Question: whenever I am trying to create a new table on PgAdmin 4 tool for postgresql I am getting an error
Query: 'CREATE TABLE geeks_table'
> ERROR: syntax error at end of input
LINE 1: CREATE TABLE geeks_table
^
SQL state: 42601
Character: 25

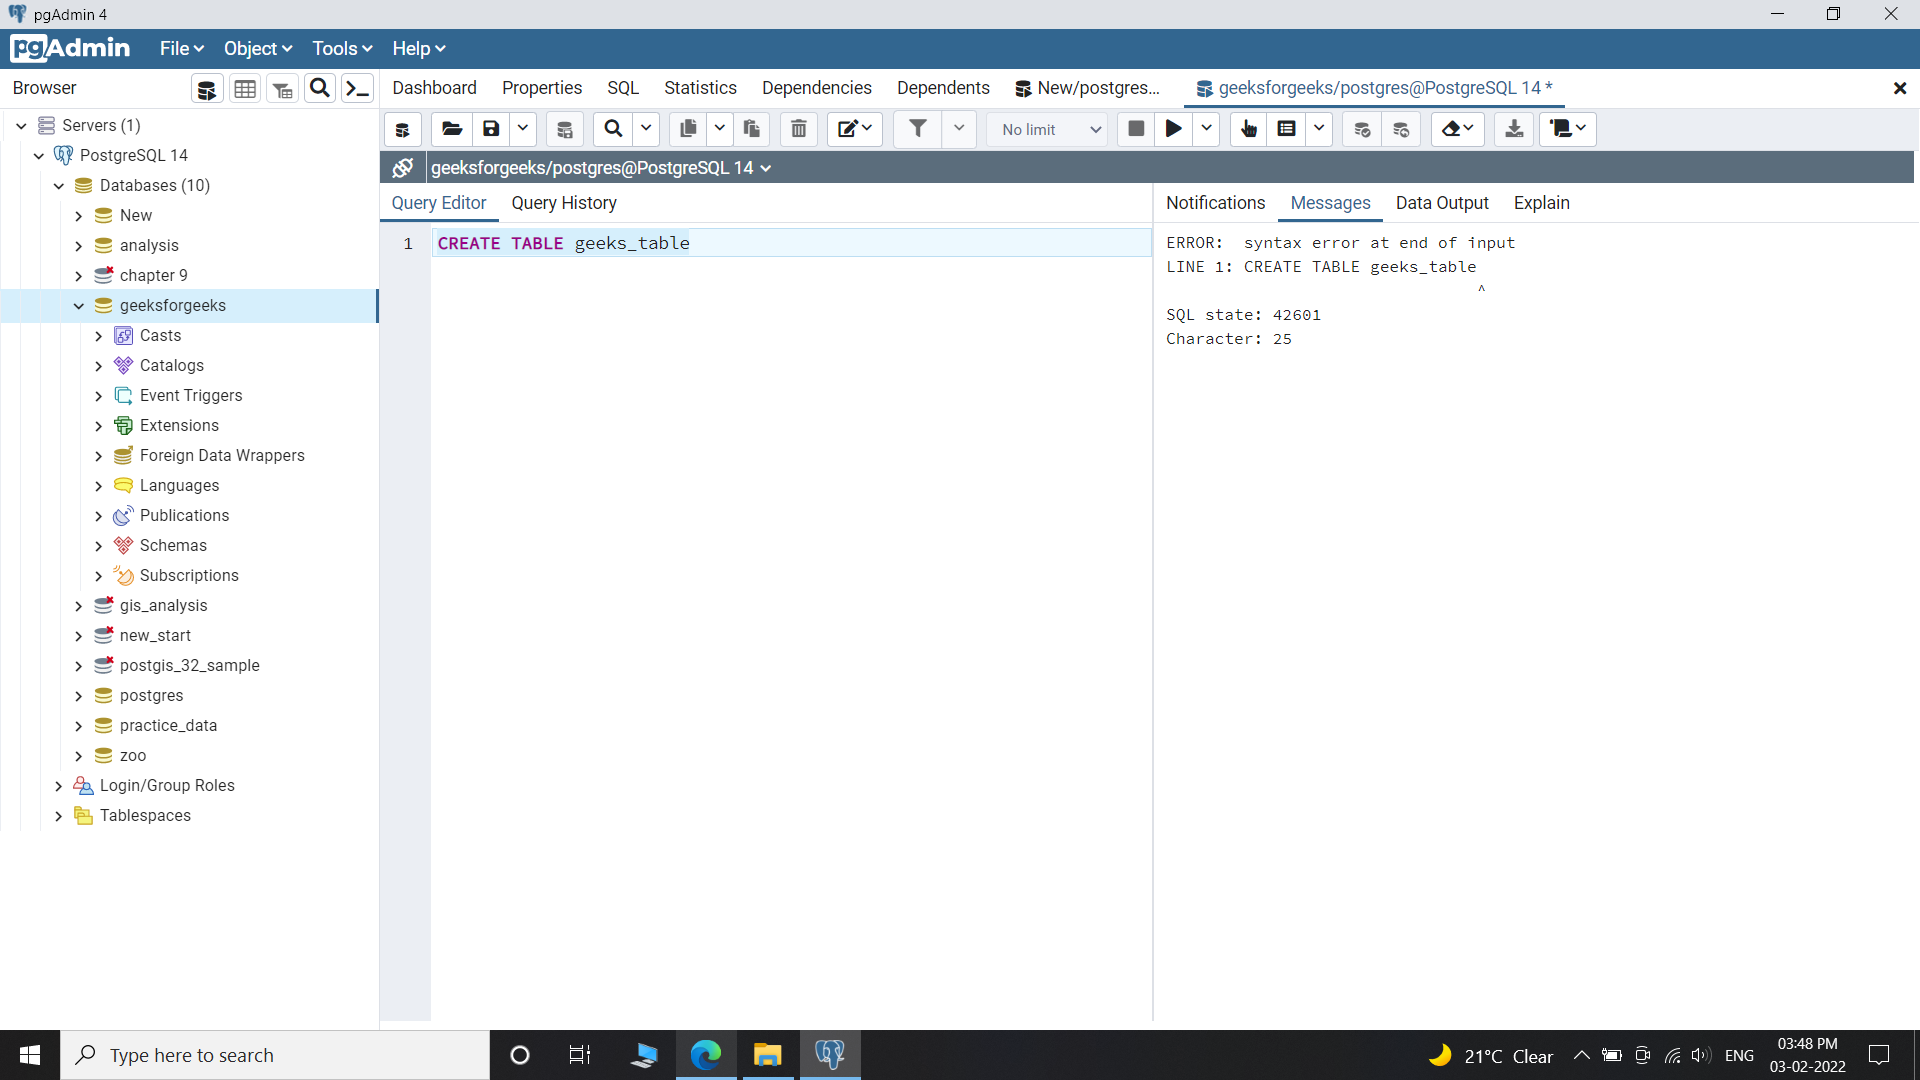
Answer: As per the comments, you need to add the data definition language (DDL) to the create statement.
The database needs to know what columns and data types are required, for example, the following DDL will create a 2 column table:
'''
CREATE TABLE geeks_table (
code INTEGER PRIMARY KEY,
title varchar(40) NOT NULL
);
'''
If you're aiming for a table without columns, this is the syntax
'''
CREATE TABLE geeks_table ();
'''